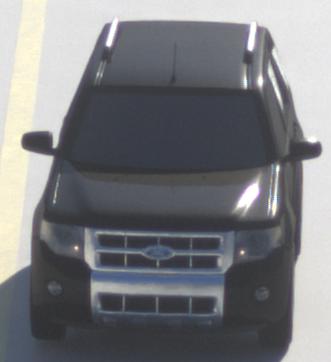
Make: Ford
Model: Escape Hybrid
Detailed model: -
Model produced from: 2004
Model produced until: 2012
Doors: 5
Color: black
Road condition: dry road
Daytime: morning or afternoon
Contrast: high contrast